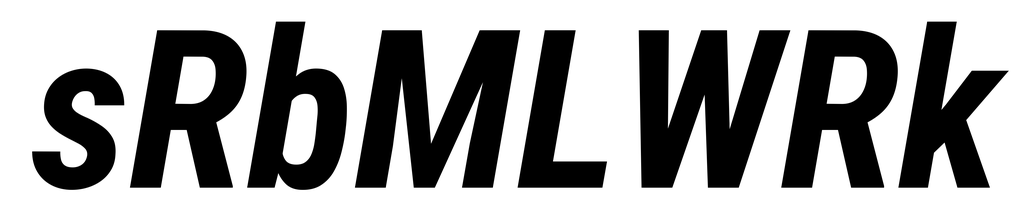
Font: Roboto-Italic_Condensed_Bold_Italic